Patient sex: M
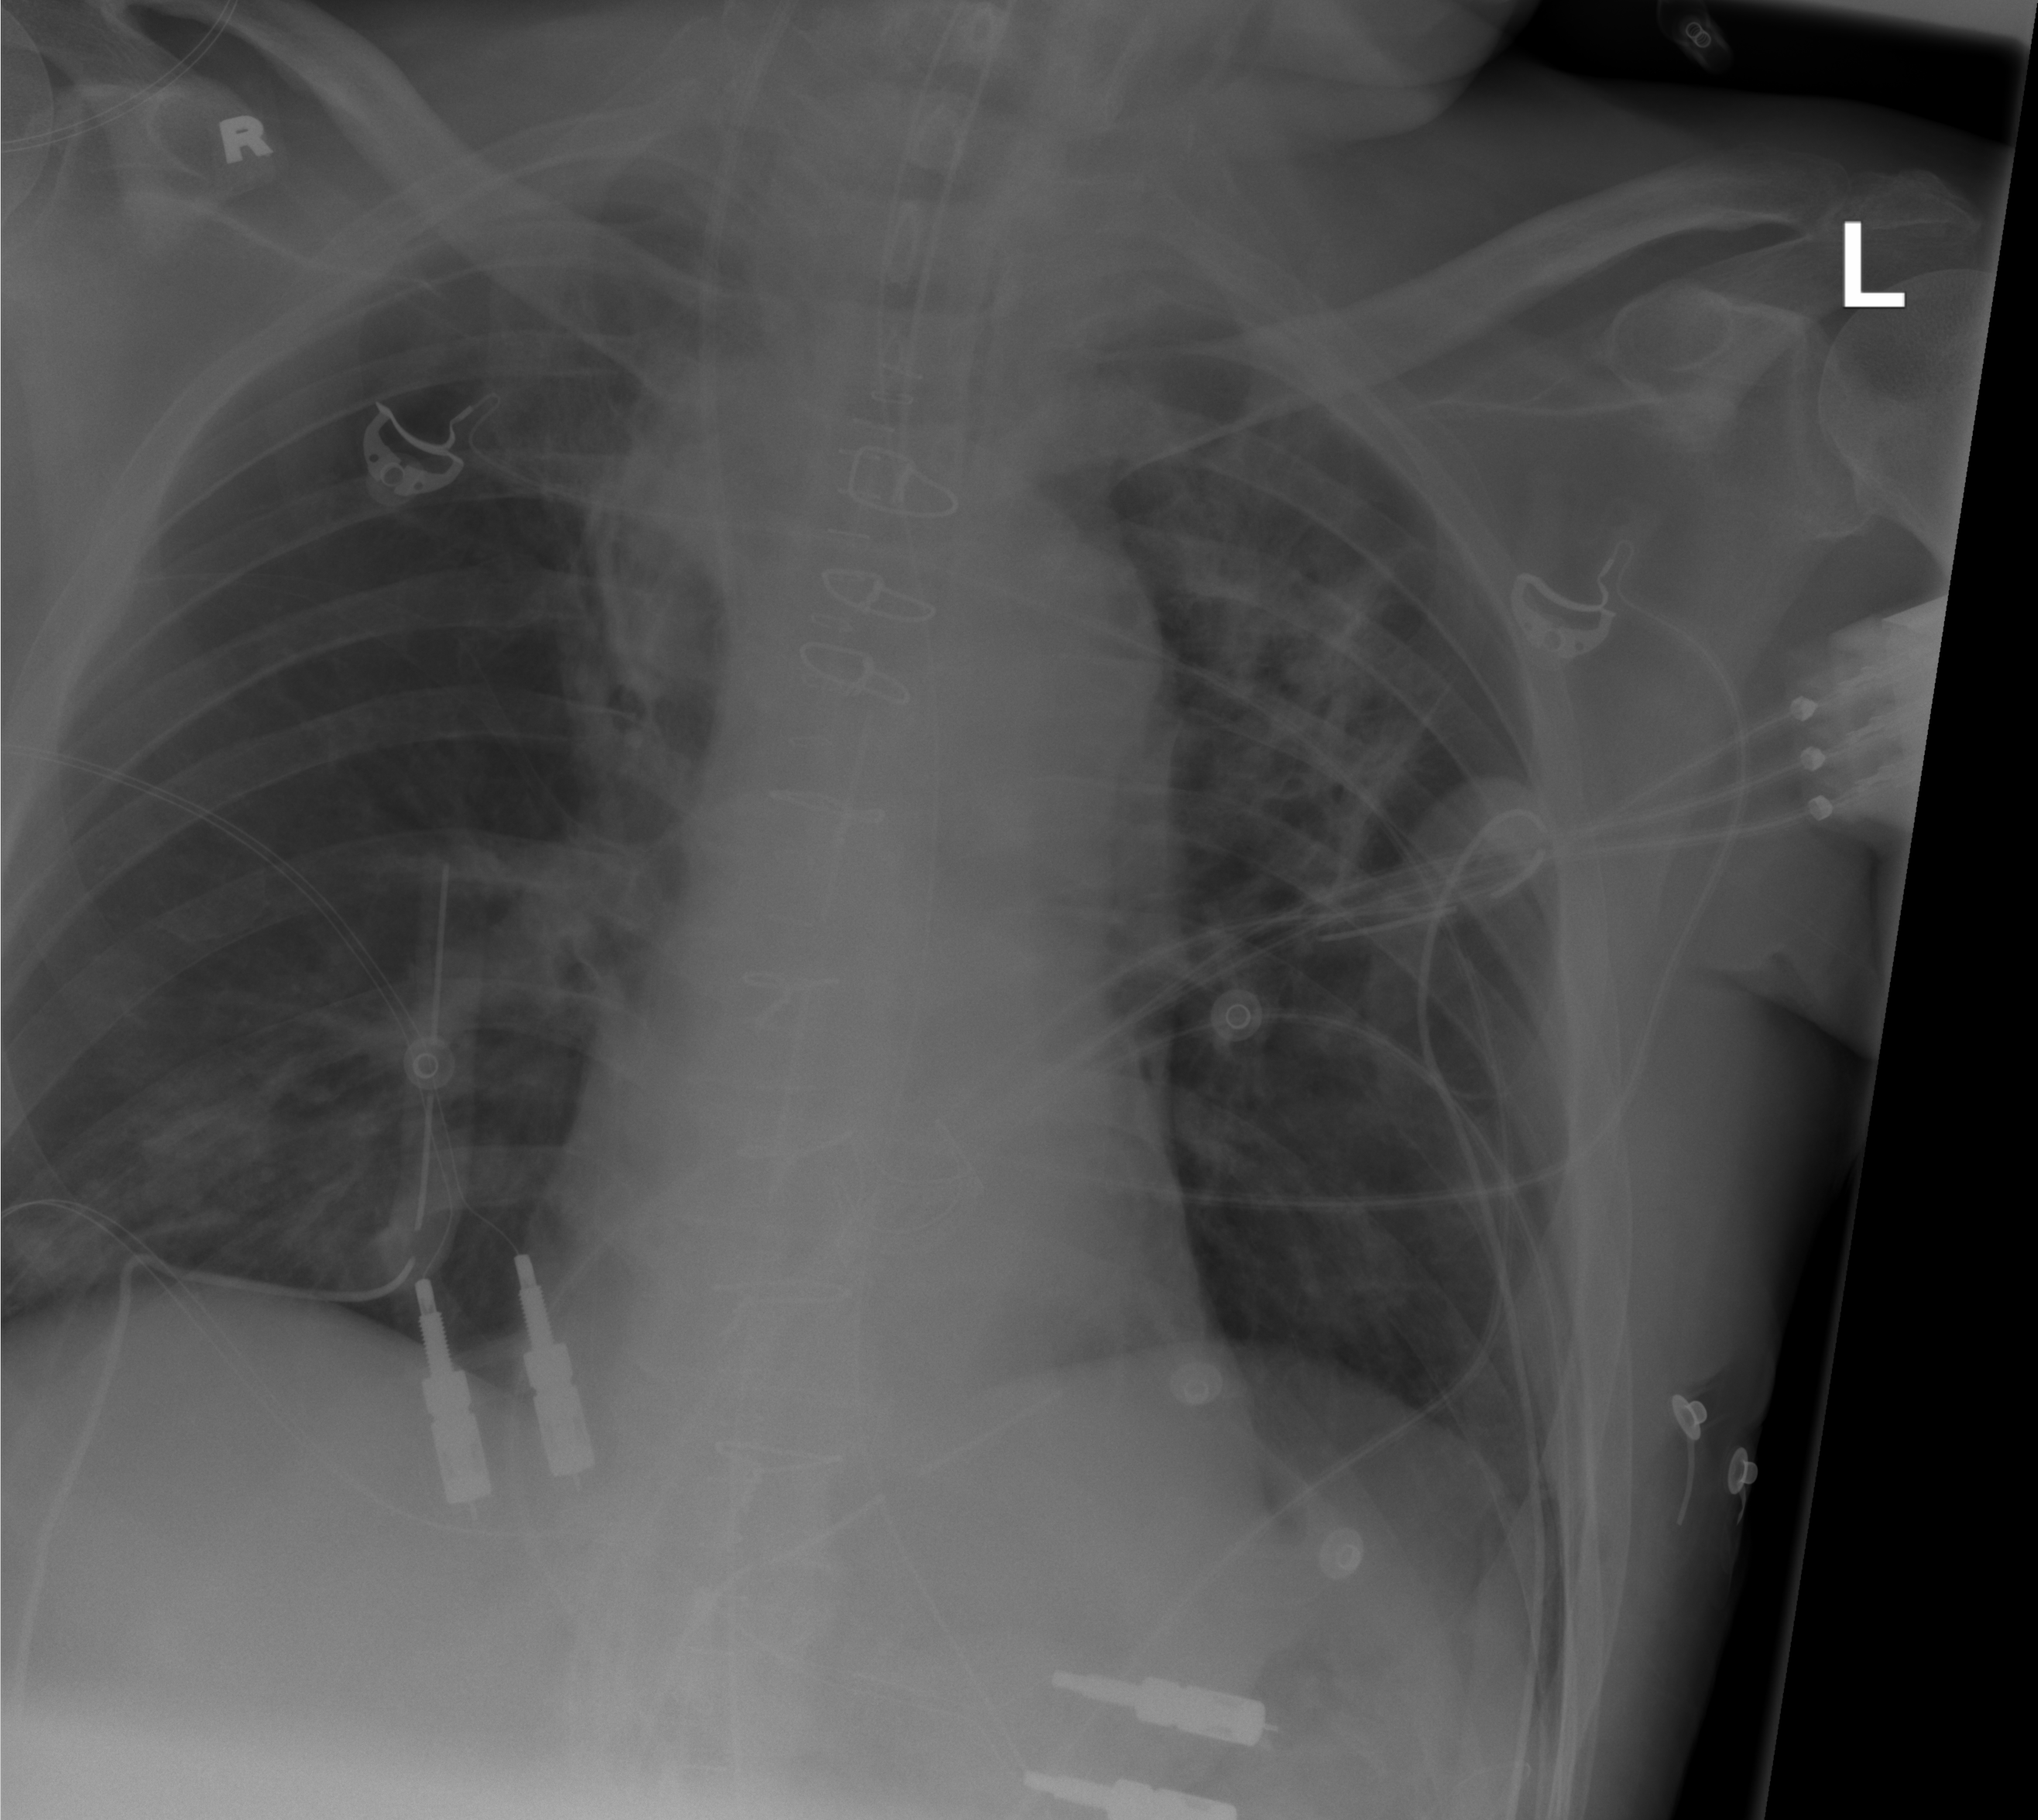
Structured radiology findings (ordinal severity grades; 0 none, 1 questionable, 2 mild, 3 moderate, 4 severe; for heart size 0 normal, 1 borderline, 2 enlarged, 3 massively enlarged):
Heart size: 0
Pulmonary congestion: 0
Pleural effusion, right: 0
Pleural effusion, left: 0
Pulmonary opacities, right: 1
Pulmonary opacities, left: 2
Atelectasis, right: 2
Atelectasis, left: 2